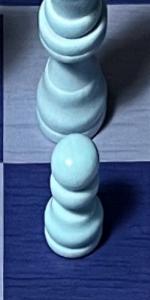
Label: Pawn_White